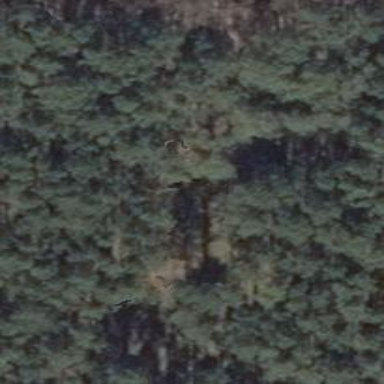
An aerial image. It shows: Hunting stand.